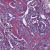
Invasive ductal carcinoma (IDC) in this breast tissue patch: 1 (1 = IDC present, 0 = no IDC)